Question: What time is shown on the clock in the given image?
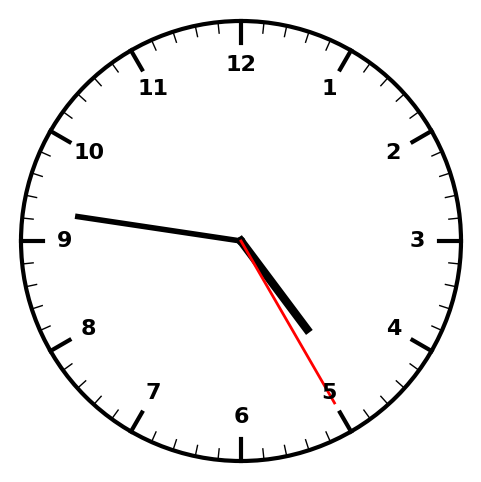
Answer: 04:46:25